Field crop: tomato
Growth stage: 2
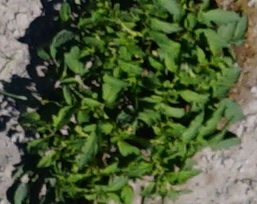
Species: tomato